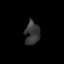
Tissue: lung
Cell type: Epithelial cells
Senescence score: 0.2396
Nuclear area (px): 325
Mean DAPI intensity: 55.769